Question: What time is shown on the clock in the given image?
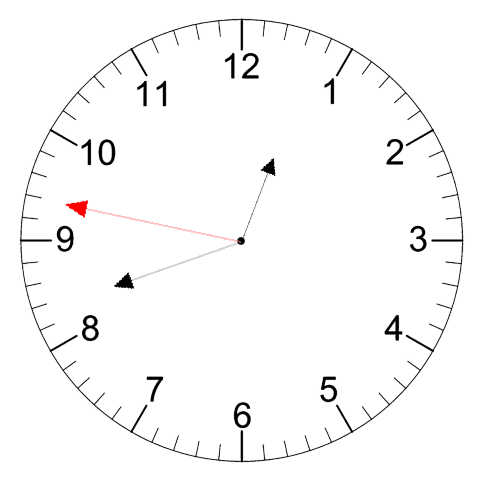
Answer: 12:41:47